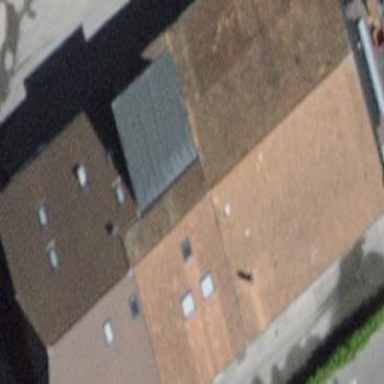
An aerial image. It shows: Garage.